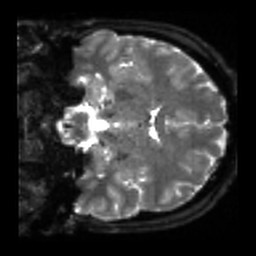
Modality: sbref
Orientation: coronal
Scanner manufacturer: siemens
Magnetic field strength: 3 T
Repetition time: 4 s
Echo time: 0.0594 s